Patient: sex M, age 65
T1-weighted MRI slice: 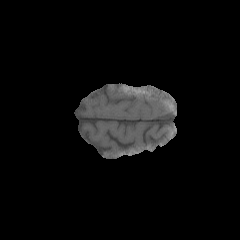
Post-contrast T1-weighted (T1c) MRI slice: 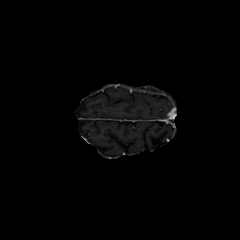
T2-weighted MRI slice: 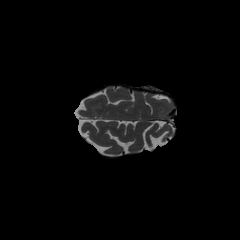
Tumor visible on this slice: no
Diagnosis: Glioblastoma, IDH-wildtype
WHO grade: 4